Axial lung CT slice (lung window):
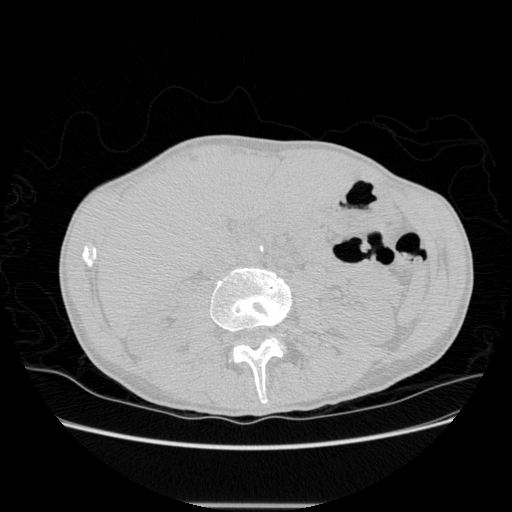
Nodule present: no